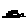
Label: car